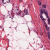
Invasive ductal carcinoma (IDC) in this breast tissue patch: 1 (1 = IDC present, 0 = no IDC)